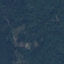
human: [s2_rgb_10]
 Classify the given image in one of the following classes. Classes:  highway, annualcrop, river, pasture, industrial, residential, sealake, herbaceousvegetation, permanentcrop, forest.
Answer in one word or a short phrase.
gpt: Forest